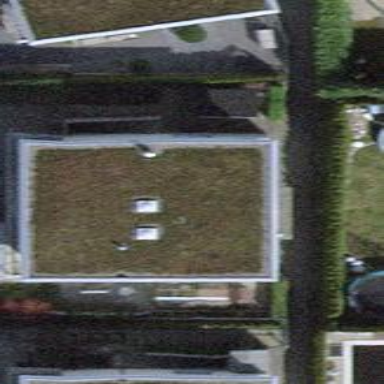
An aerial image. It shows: Detached building with flat roof.